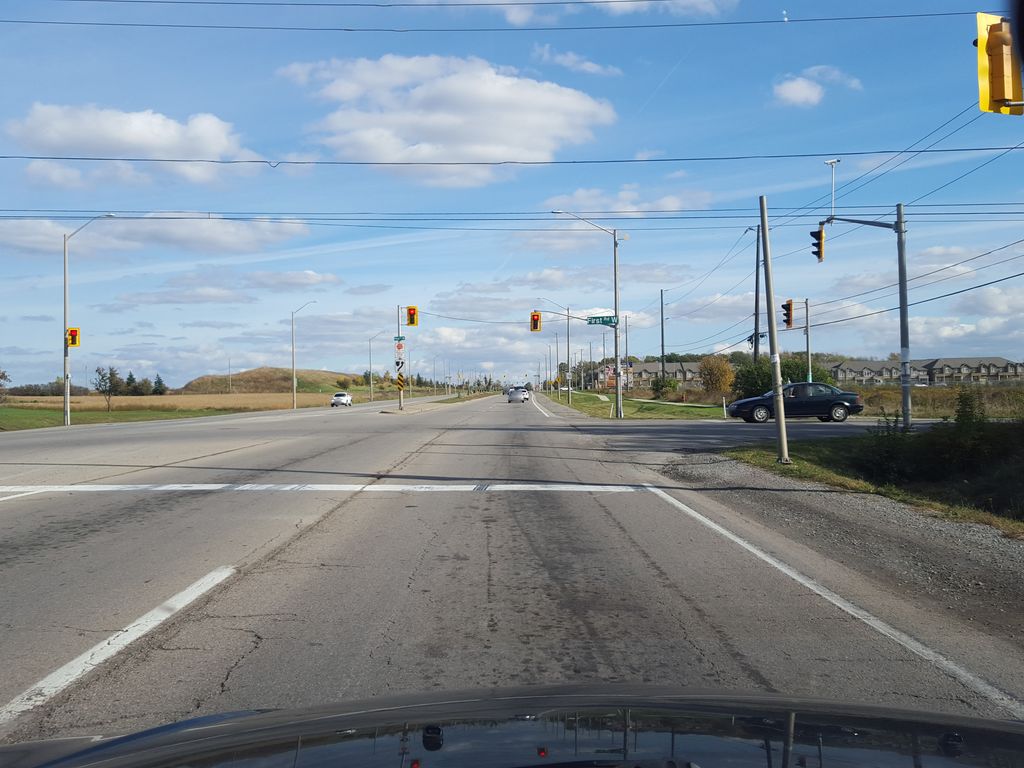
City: hamilton